Question: I'd like to share a photo with caption pre-filled from my app via a share intent, on facebook.
I know how to share photo or how to share text, but how do I share them together?
Example code
'''
Intent shareCaptionIntent = new Intent(Intent.ACTION_SEND);
shareCaptionIntent.setType("image/*");
//set photo
shareCaptionIntent.setData(examplePhoto);
shareCaptionIntent.putExtra(Intent.EXTRA_STREAM, examplePhoto);
//set caption
shareCaptionIntent.putExtra(Intent.EXTRA_TEXT, "example caption");
shareCaptionIntent.putExtra(Intent.EXTRA_SUBJECT, "example caption");
startActivity(Intent.createChooser(shareCaptionIntent,getString(R.string.share)));
'''
If a set type to 'image/*' then a photo is uploaded without the caption prefilled. If a set it to 'text/plain' only the caption is uploaded without the photo.....
---
My guess is that the issue is that the Android Facebook App doesn't look for 'Intent.EXTRA_TEXT' when it filters an 'ACTION_SEND' Intent with type 'image/*' for photo uploading.

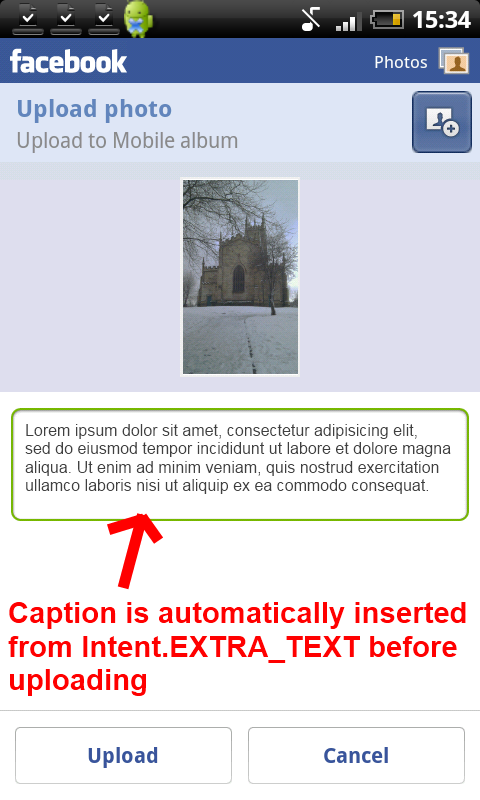
Answer: Add this line to your existing codes:
'''
shareCaptionIntent.putExtra(Intent.EXTRA_TITLE, "my awesome caption in the EXTRA_TITLE field");
'''
There is no clearly defined differences among EXTRA_TITLE, EXTRA_SUBJECT and EXTRA_TEXT. So there is no clear share protocol. We could always try them all. :-)